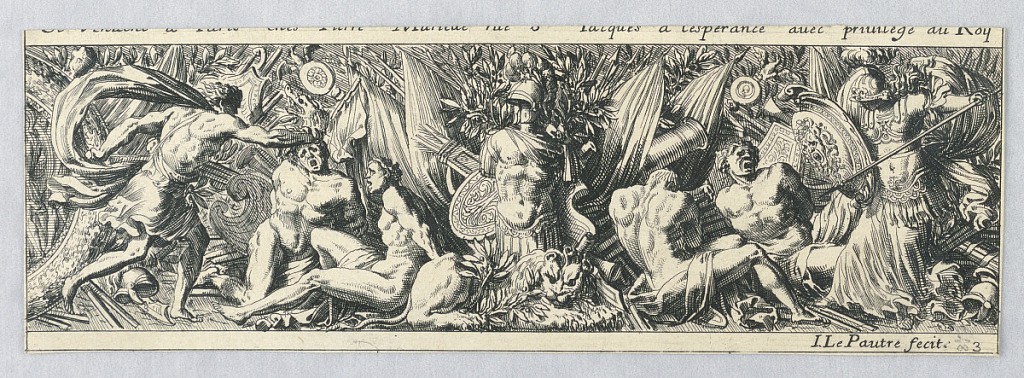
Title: Frieze
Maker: Jean Le Pautre, French, 1618–1682
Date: ca. 1650
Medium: Etching on paper
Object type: Print
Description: Bottom frieze of the set of three.